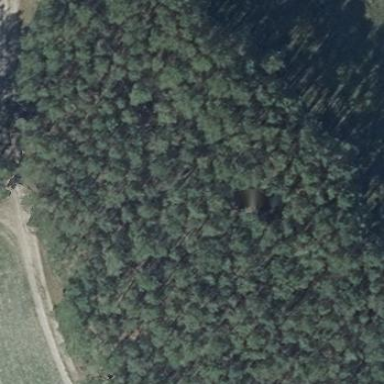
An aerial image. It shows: Forest area.